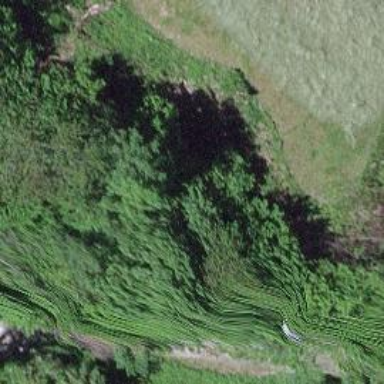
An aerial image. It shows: Cliff in nature.